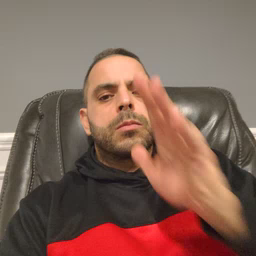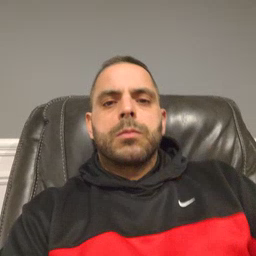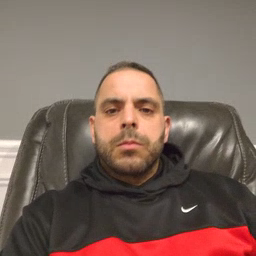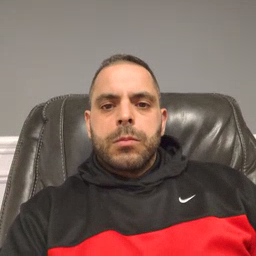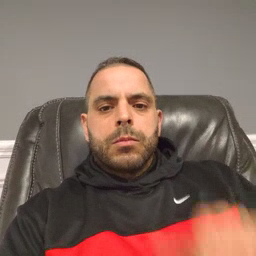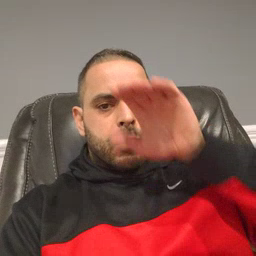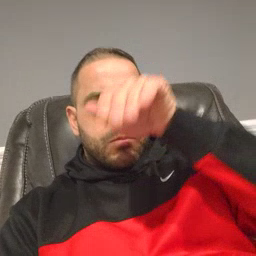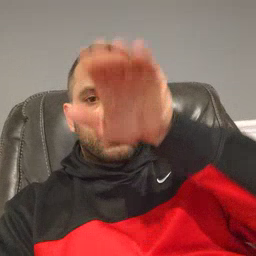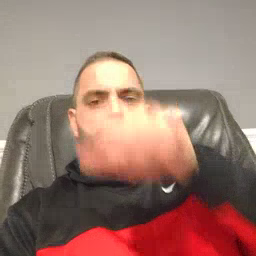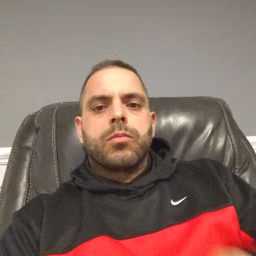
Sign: elephant